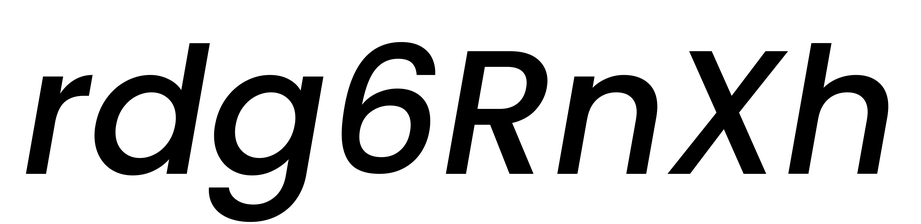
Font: Poppins-MediumItalic